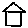
Label: house